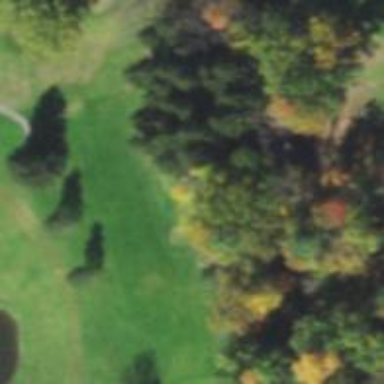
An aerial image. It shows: Path for both road and golf.